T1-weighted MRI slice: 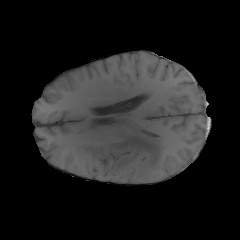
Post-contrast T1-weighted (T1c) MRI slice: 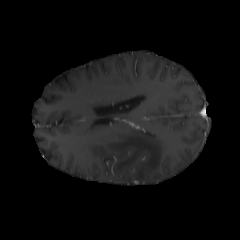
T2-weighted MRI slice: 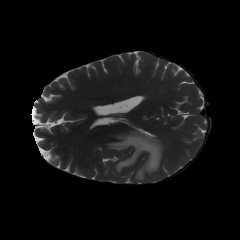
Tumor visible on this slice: yes